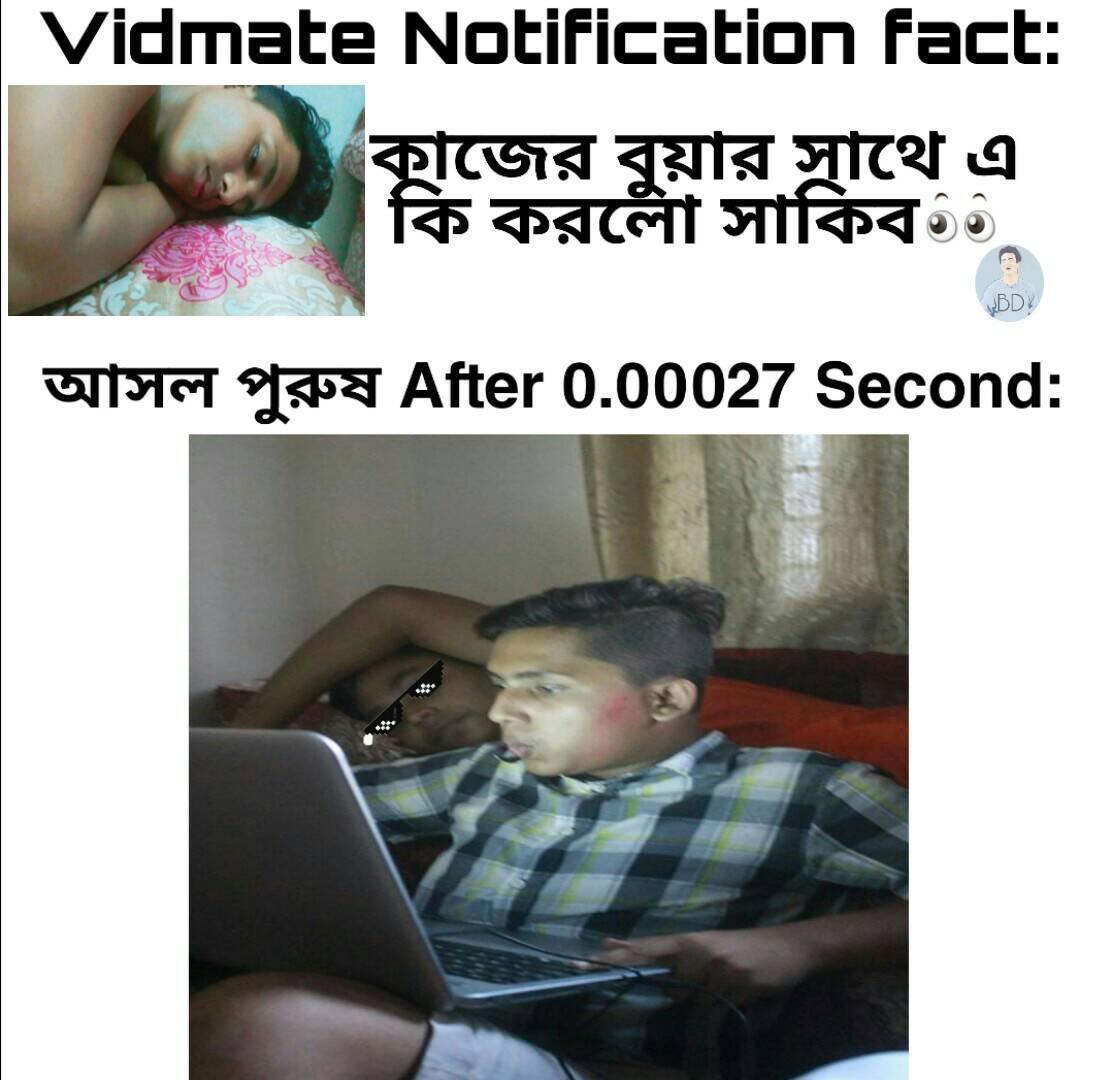
Caption: Vidmate Notification fact:  কাজের বুয়ার সাথে এ কি করলো সাকিব     আসল পুরুষ After 0.00027 Second:
Label: hate